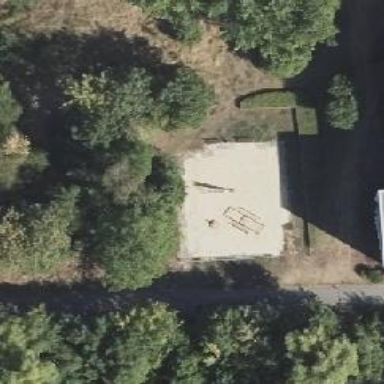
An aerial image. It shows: Playground with slide.